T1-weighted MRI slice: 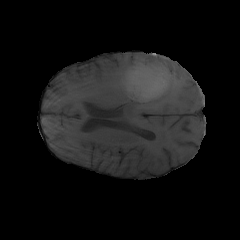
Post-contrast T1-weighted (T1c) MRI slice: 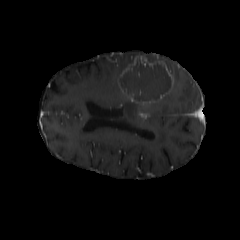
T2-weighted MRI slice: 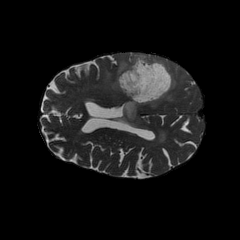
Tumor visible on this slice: yes